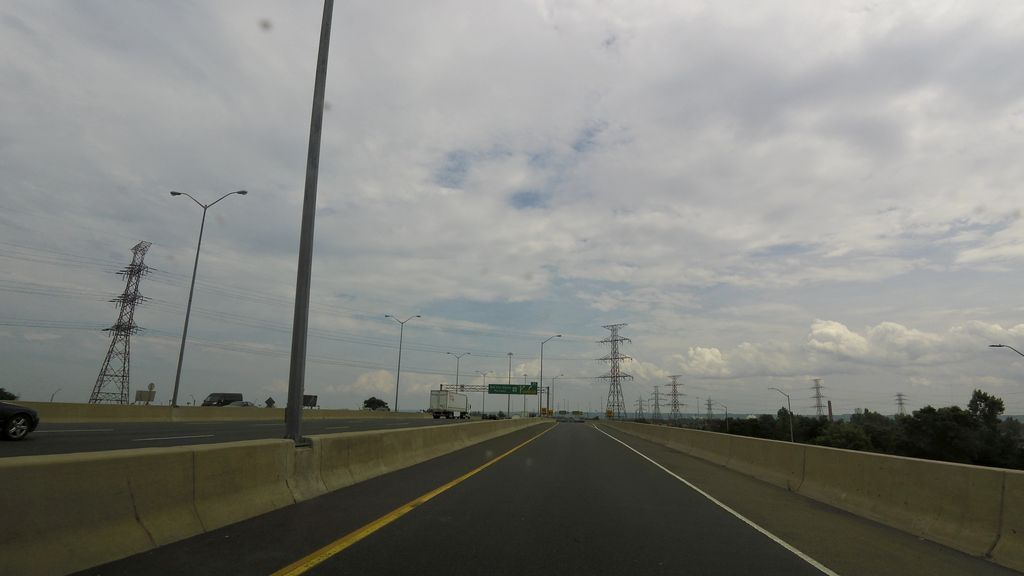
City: hamilton